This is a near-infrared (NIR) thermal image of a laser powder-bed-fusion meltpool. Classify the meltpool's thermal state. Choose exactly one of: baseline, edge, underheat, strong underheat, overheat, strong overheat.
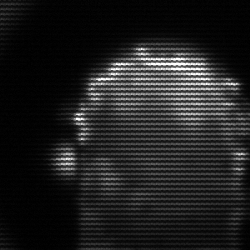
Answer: baseline